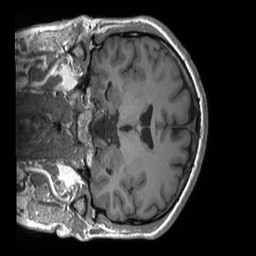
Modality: T1w
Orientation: coronal
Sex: male
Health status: ill
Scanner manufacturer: siemens
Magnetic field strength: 3 T
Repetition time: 1.66 s
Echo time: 0.00254 s